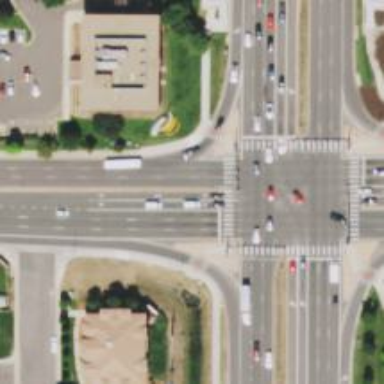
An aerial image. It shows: Zebra crossing on the road.